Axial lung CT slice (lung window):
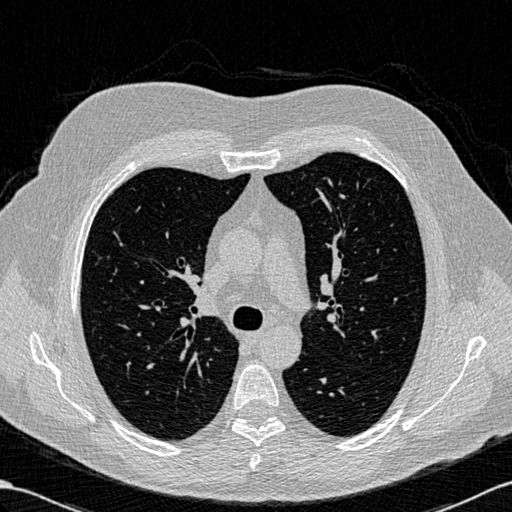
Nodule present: no